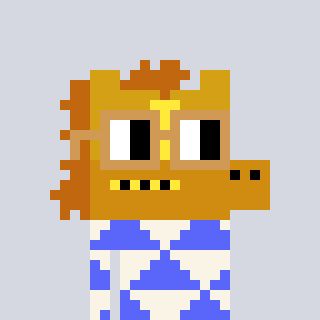
a pixel art character with square brown glasses, a yellow horse-shaped head and a purple-colored body on a cool background